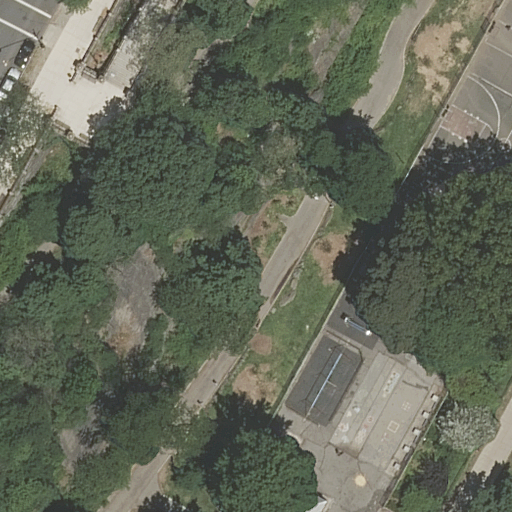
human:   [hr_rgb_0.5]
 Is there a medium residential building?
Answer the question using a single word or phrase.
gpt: no

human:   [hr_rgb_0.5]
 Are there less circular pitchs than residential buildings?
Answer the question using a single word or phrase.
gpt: yes

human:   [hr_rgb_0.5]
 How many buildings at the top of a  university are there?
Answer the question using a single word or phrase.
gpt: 0

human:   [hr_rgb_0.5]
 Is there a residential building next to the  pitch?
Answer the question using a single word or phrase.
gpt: yes

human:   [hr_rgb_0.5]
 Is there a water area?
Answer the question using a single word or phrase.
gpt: no

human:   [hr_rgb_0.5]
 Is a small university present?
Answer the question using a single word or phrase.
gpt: no

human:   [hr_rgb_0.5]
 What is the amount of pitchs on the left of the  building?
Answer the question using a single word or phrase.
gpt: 0

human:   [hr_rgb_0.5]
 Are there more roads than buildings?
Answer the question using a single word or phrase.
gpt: yes

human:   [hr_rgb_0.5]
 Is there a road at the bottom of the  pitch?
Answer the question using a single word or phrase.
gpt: yes

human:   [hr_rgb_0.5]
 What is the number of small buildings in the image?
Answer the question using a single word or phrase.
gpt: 1

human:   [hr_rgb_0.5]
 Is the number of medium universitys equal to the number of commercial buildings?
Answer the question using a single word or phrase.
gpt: yes

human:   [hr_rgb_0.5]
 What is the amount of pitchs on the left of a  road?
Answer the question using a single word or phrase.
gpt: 0

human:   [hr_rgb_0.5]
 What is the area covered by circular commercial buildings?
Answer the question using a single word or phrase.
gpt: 0m2

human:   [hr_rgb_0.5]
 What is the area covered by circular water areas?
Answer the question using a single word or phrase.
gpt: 0m2

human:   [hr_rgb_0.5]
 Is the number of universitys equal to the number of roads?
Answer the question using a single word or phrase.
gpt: no

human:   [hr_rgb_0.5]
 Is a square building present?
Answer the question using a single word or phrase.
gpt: no

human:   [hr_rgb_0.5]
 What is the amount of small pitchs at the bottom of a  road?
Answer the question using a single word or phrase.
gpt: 0

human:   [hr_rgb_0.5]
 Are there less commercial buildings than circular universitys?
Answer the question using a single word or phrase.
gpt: no

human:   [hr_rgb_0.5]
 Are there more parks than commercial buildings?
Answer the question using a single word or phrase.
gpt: yes

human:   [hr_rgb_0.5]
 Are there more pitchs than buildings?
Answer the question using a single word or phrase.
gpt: no

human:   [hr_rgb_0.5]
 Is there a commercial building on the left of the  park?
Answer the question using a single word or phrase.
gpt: no

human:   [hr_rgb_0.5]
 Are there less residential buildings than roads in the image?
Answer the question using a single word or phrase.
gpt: yes

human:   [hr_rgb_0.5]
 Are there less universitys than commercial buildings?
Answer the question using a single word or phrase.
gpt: no

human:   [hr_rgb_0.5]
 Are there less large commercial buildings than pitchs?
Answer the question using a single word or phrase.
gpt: yes

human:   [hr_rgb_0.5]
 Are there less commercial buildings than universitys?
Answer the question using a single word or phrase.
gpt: yes

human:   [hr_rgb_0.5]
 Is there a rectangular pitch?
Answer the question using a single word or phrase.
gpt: yes

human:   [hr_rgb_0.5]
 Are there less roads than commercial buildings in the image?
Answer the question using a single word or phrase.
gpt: no

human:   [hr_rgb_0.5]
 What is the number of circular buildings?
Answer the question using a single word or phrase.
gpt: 0

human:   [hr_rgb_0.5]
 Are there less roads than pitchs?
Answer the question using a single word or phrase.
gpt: no

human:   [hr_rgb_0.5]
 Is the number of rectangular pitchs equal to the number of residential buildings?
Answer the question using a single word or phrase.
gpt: yes

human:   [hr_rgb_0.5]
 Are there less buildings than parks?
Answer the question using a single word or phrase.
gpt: no

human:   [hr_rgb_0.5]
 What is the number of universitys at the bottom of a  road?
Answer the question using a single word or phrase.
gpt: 0

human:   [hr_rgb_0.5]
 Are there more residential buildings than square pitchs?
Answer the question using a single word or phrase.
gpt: yes

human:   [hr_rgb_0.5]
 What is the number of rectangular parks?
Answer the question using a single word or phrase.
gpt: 0

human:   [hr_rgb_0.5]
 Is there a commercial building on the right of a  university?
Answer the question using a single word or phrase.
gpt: no

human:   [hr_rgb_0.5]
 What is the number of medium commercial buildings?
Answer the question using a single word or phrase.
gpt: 0